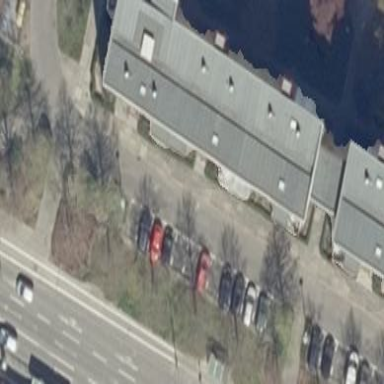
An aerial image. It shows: Building with apartments and flat roof.